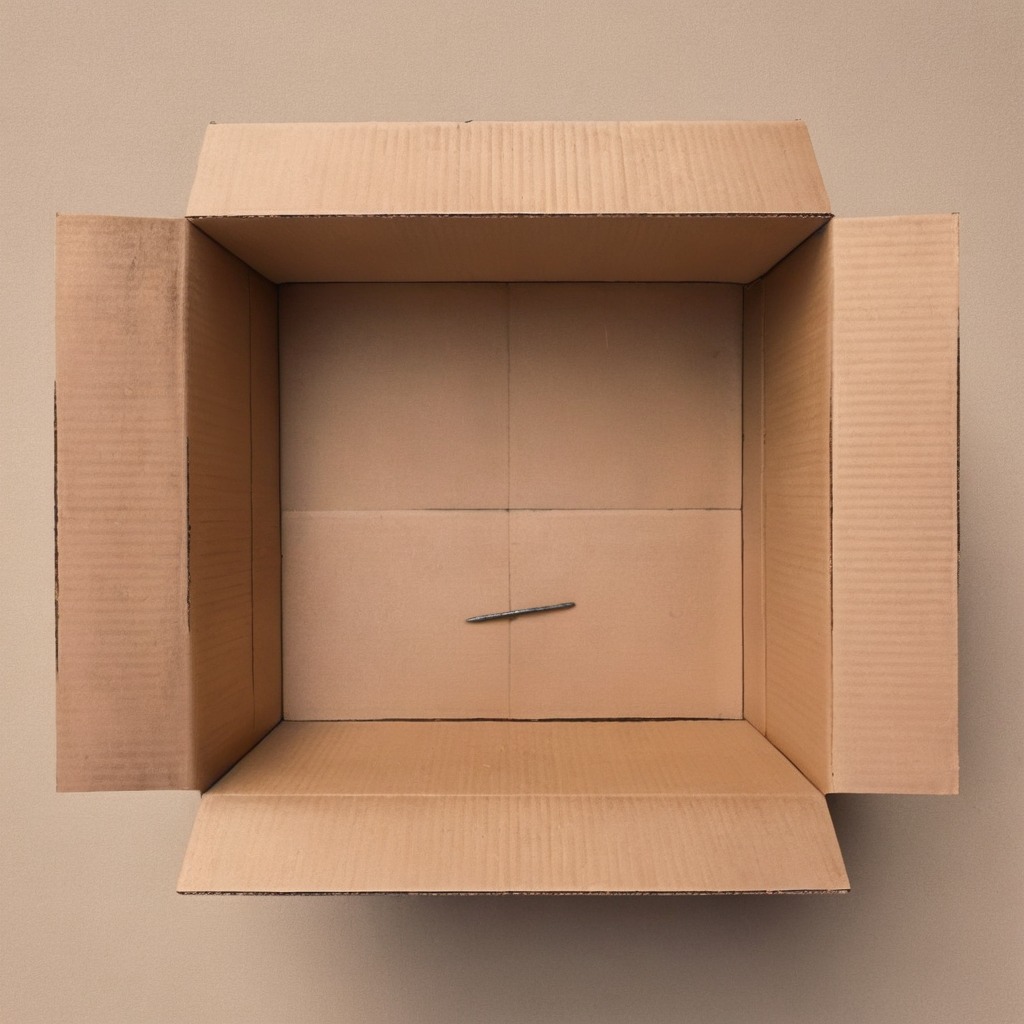
An iron nail lying on a clean dry cardboard box surface in an outdoor workshop during daytime bright natural light soft shadows slightly creased but